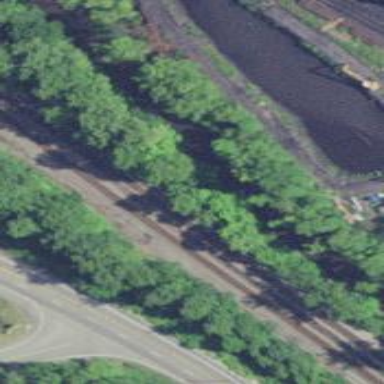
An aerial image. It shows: Railway siding with rails.